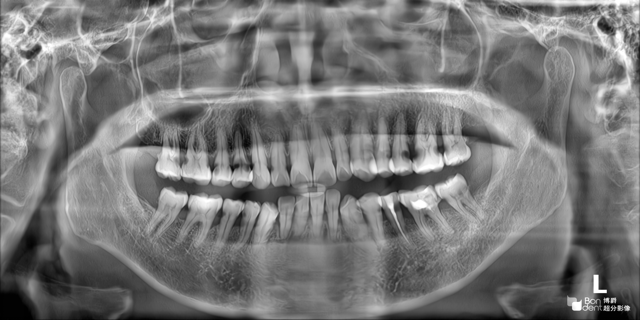
adult